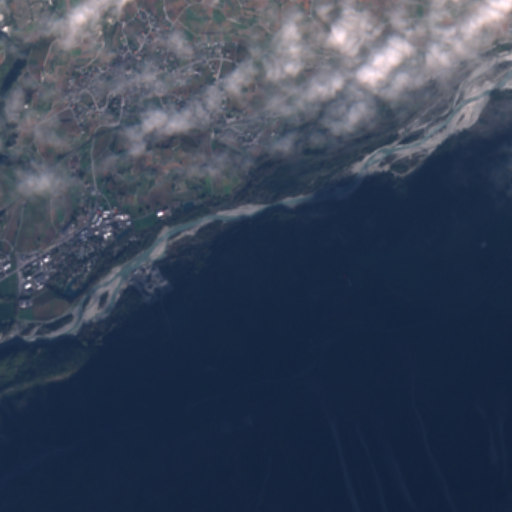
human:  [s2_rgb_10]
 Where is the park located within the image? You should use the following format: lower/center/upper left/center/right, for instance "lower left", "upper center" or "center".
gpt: The park is located in the upper left of the image.
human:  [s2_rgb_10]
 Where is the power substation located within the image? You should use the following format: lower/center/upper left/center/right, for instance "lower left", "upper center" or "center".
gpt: The power substation is located in the lower left of the image.
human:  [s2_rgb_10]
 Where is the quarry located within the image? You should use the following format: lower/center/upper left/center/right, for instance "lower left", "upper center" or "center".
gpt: The quarry is located in the center left of the image.
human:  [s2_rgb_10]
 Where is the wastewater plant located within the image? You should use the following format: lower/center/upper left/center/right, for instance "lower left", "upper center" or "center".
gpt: The wastewater plant is located in the upper right of the image.
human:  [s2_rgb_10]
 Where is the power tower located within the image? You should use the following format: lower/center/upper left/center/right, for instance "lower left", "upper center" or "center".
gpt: There is no power tower in the image.